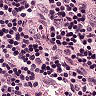
Metastatic tissue present: no